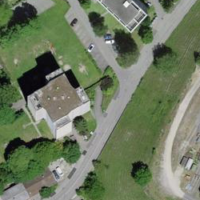
EUNIS habitat code: 54
Species observed at this site:
Euphorbia lathyris